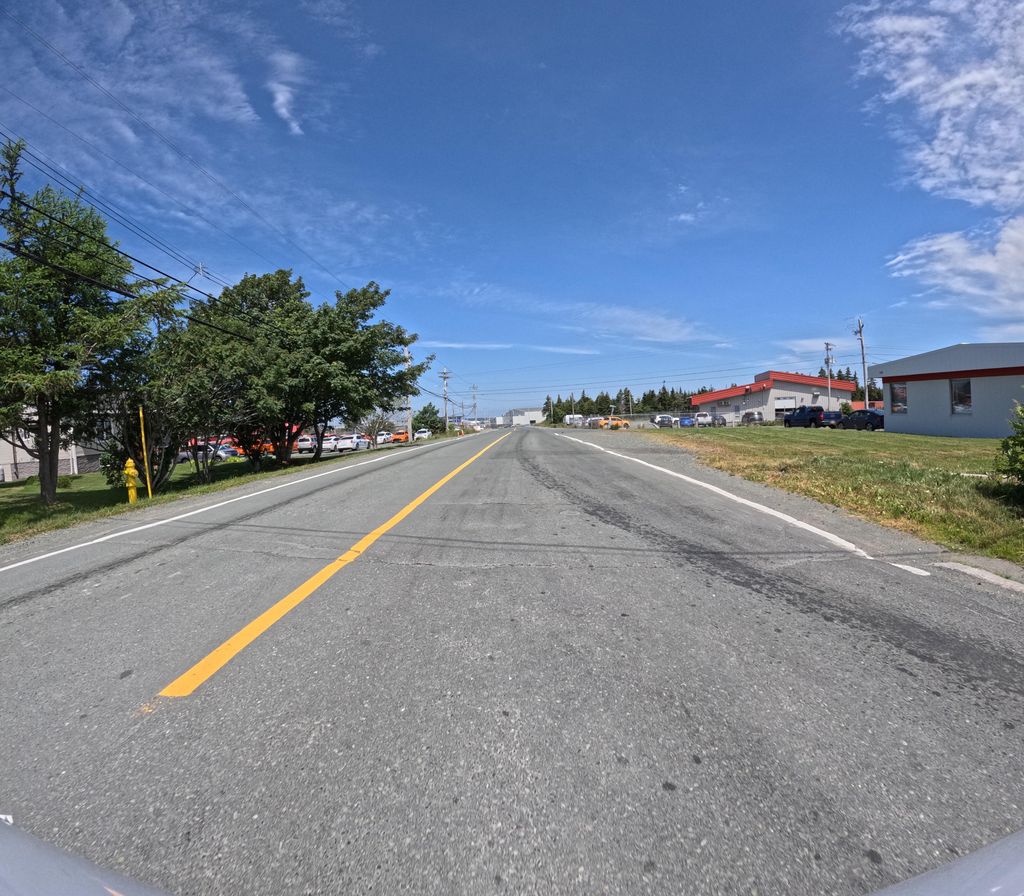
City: st_johns